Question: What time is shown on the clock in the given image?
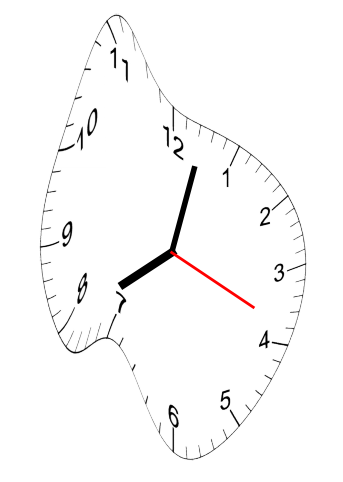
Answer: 08:02:19